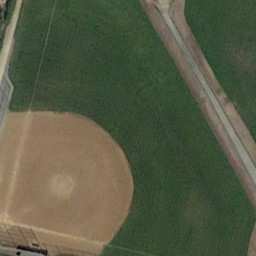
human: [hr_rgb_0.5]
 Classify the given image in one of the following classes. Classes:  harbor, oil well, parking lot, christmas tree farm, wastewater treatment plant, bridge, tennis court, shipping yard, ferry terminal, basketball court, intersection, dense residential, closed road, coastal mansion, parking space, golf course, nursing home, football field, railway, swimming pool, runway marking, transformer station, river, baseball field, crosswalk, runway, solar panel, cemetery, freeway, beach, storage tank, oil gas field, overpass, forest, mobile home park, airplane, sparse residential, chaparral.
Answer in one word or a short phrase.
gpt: baseball field